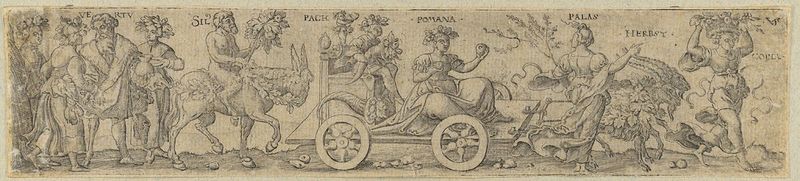
Titel: Triumphzug des Herbstes aus der Folge von Allegorien der vier Jahreszeiten
Künstler: Virgil Solis
Standort: Hamburg
Institution: Museum für Kunst und Gewerbe Hamburg
Schlagwörter: geschichte, girlande, renaissance, esel, räder, frucht, krug, papier, ernte, zug, grafik, graphik, herbst, wagen, fotografie, photographie, becher, druckgraphik, druckgrafik, stich, kranz, götter, bacchus, pokal, kupferstich, hirten, ziege, triumphzug, festzug, fuhrwerk, jahreszeiten, einzug, gerippt, reproduktionen, geißbock, vertumnus, pomona, druckerzeugnisse, früchte, frachtwagen, frachtkarren, göttin, ornamentstich, vorlageblätter, entrée solennelle, joyeuse entrée, göttinnen, füllhorn, pales, silenus